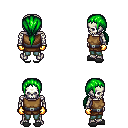
a pixel art fantasy rpg character, male body template, skeleton, leather chest armor, teal pants, green ponytail hairstyle, gold gloves, gray slippers, four views (front, back, left, right), 2x2 character sprite sheet, small pixel art, hard edges, no anti-aliasing